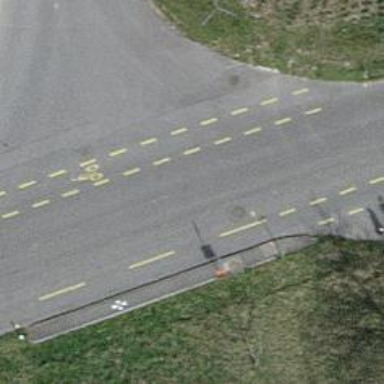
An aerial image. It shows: Bus stop with designated stop position for public transport.